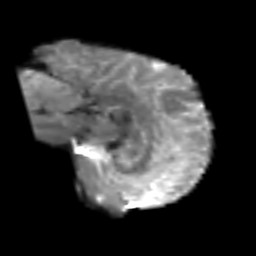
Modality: T2w
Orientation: sagittal
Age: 71
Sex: male
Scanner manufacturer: siemens
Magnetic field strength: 3 T
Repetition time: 6.1 s
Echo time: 0.101 s